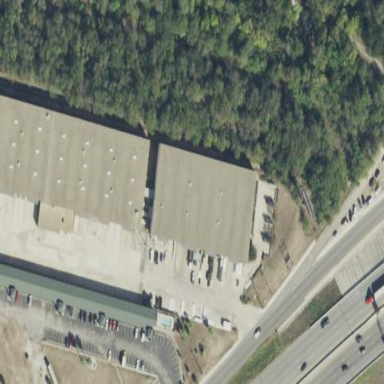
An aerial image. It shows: Warehouse building.